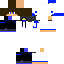
A male human skin with dark skin, wearing brown bald dressed in a blue hoodie and black pants, featuring a closed mouth.